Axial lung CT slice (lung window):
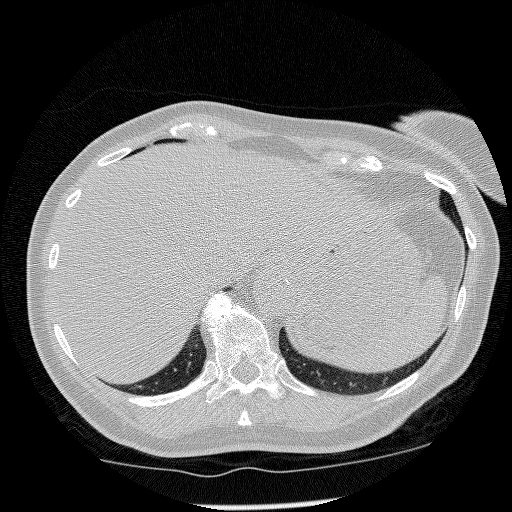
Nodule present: no